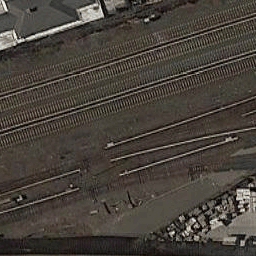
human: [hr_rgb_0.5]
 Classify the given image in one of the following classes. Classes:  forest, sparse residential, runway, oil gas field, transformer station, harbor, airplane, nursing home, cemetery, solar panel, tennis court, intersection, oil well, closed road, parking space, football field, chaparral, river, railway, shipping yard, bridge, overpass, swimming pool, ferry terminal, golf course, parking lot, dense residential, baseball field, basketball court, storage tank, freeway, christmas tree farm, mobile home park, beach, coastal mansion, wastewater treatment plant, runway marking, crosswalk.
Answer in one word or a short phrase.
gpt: railway